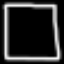
Label: square